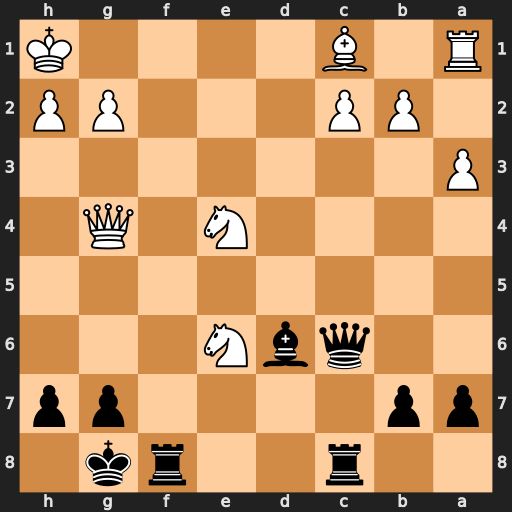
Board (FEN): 2r2rk1/pp4pp/2qbN3/8/4N1Q1/P7/1PP3PP/R1B4K
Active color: b
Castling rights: -
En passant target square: -
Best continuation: Rf1#